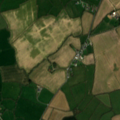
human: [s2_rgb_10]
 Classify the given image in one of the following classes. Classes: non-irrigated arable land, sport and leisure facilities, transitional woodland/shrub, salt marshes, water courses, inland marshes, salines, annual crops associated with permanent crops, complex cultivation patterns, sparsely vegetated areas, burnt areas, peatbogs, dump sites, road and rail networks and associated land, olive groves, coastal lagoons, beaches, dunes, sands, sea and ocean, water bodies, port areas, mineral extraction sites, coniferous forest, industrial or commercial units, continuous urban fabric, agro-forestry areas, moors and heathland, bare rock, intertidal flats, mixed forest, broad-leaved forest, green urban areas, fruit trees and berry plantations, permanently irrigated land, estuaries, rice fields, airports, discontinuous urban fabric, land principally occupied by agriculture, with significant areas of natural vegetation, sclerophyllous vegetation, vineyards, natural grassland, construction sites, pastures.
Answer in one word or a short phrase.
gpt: non-irrigated arable land, pastures, complex cultivation patterns